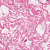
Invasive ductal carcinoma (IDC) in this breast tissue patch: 0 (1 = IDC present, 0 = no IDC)